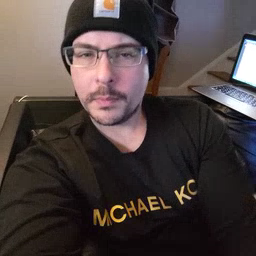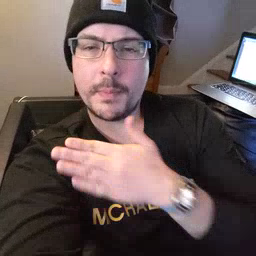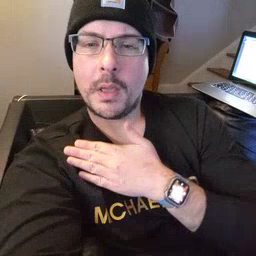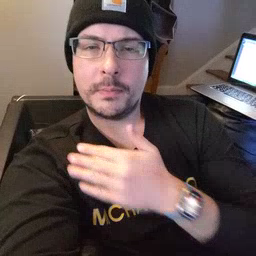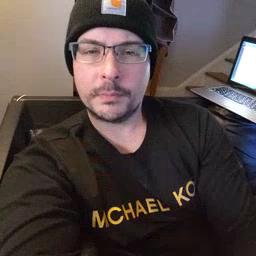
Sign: minemy